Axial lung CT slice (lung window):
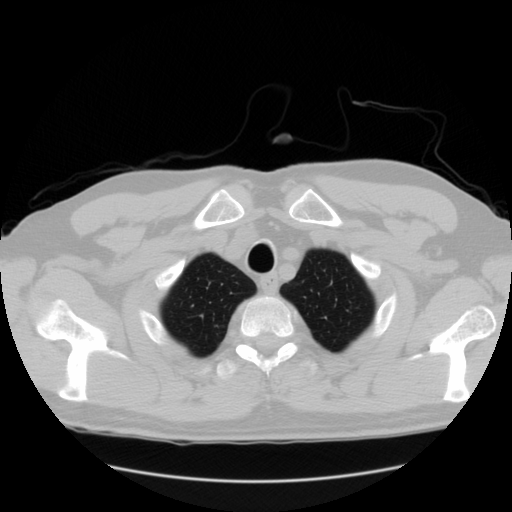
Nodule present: no